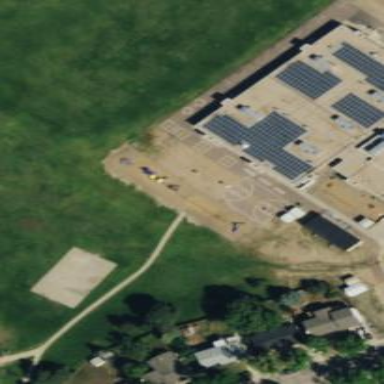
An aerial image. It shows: Playground area for leisure activities on the land.